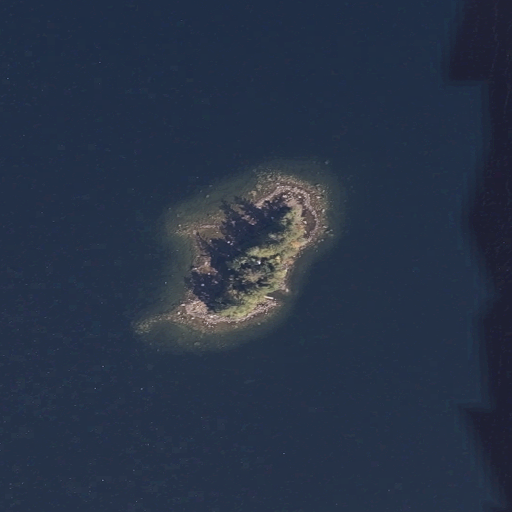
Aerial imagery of island in Maine named Merrill Isle containing only open water